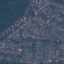
Land use / land cover: Residential